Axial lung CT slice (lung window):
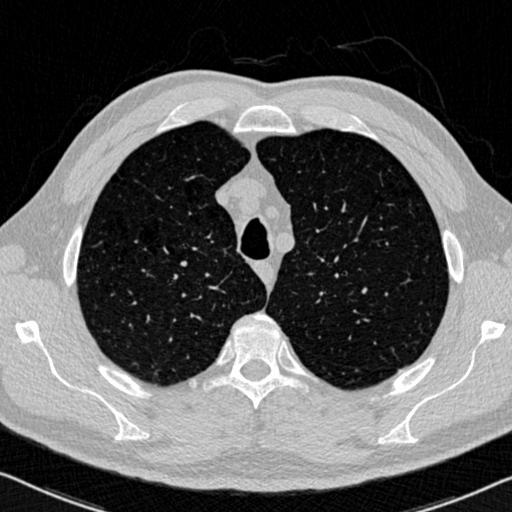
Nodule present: no